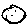
Label: smiley face